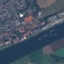
Land use / land cover: River